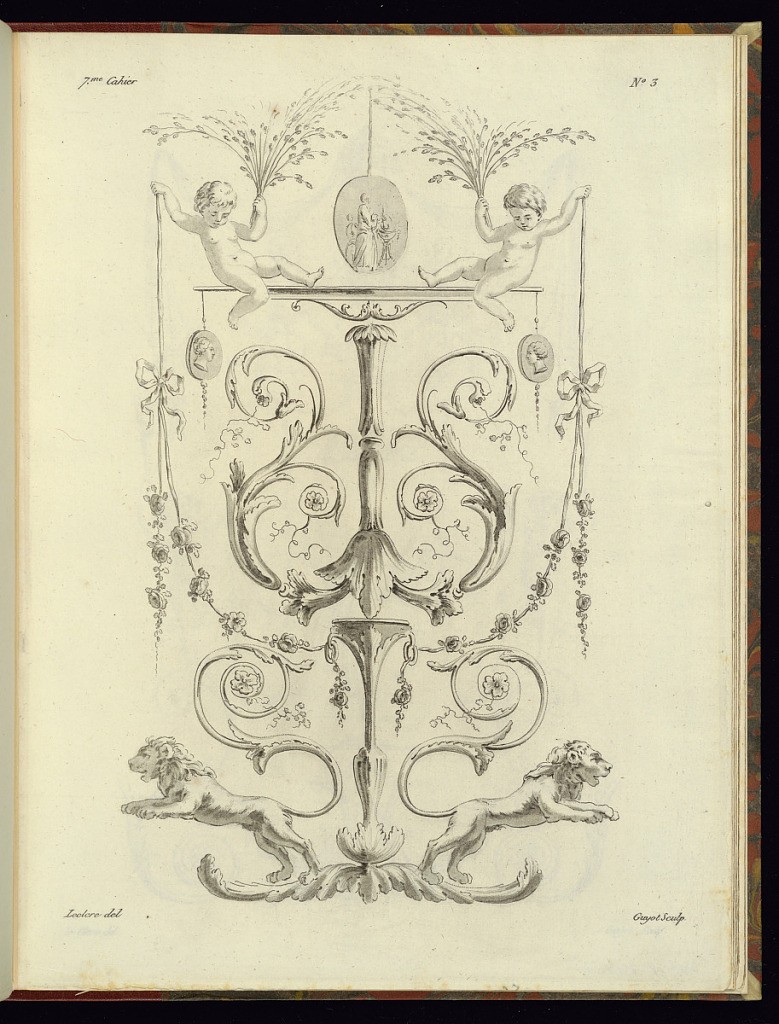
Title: Arabesque Design
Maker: Pierre Thomas Le Clerc, French, ca. 1740 - ca. 1796
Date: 1788
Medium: Etching and aquatint on laid paper
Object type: Print
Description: Arabesque ornament design with neoclassical motifs. Two putti sitting on a platform, hanging miniatures, ribbons, and festoons of flowers, with scrolling acanthus leaves, fleurons, s-scrolls, rosettes, and two lions. The plate is numbered and signed.